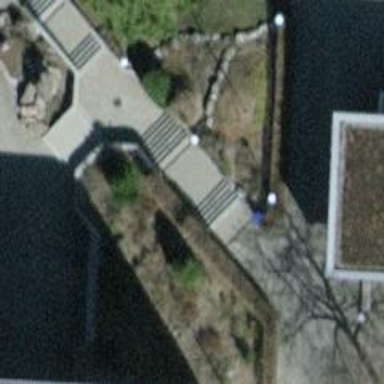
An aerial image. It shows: Steps made of paving stones.